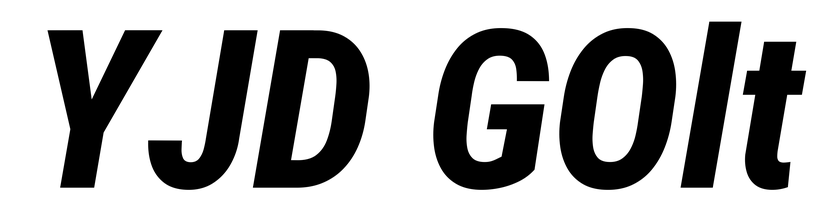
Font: Roboto-Italic_Condensed_ExtraBold_Italic